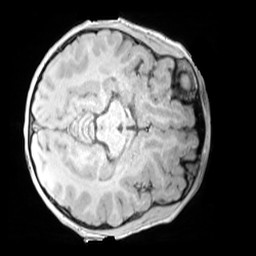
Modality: MP2RAGE
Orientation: axial
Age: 9
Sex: female
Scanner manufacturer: siemens
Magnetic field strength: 3 T
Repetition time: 4 s
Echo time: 0.00303 s